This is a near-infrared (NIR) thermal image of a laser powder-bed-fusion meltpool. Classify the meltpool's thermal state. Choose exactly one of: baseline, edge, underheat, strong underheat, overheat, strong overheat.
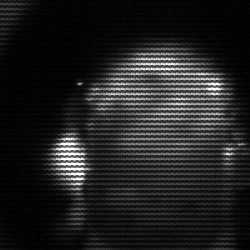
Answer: baseline